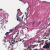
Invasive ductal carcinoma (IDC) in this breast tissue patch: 0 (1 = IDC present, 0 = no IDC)